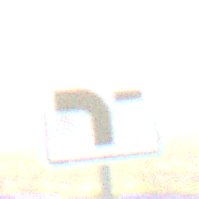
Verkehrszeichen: VerlaufVorfahrtsstrasse6
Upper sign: Vorfahrtsstrasse
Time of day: SunriseSunset
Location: Outdoor (Nature)
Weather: Clear
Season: NotSpecified
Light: Natural